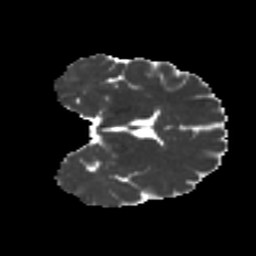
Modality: MD
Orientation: coronal
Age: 30
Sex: male
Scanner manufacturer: ge
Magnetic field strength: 3 T
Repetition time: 7.8 s
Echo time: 0.0607 s